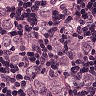
Metastatic tissue present: yes